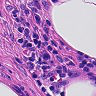
Metastatic tissue present: no